Question: hi am using <URL> and i need to change the effects of slider. Now some random effect is coming on each slide. i need one effect for all slides. please help.
thank you.
i got my answer. here is the sc of the back end admin panel :) thank you for the help .
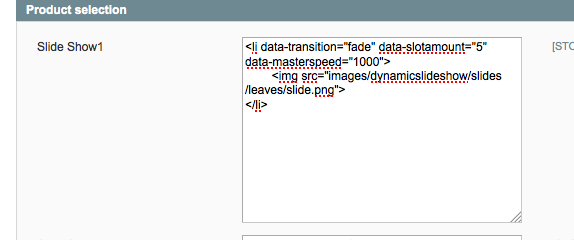
Answer: In Magento backend, go to 'product selection' of SM Dynamic Slideshow an give all your slides the same 'data-easing' property, e.g.: 'easeOutExpo'.
More about easing effects possibilities: <URL>